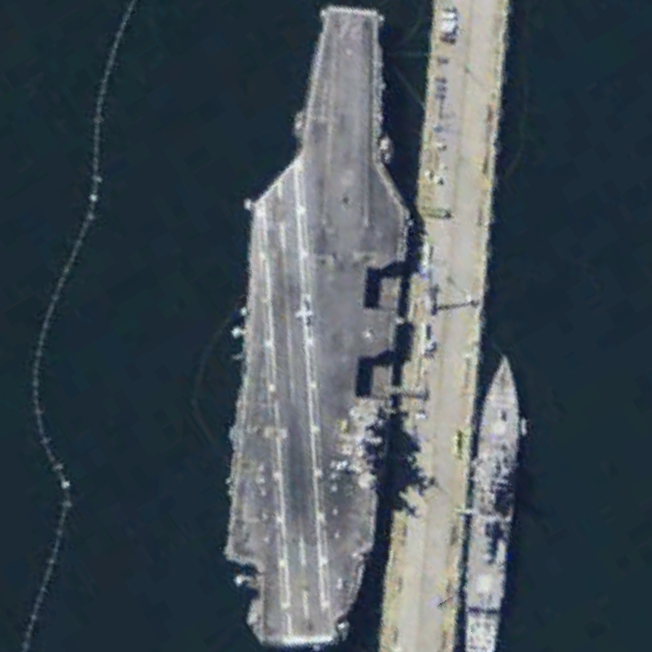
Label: aircraft_carrier